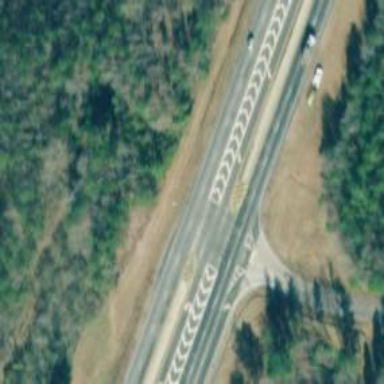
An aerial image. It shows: Trunk highway.